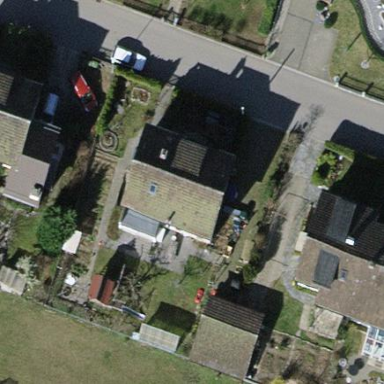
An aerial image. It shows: Detached building.